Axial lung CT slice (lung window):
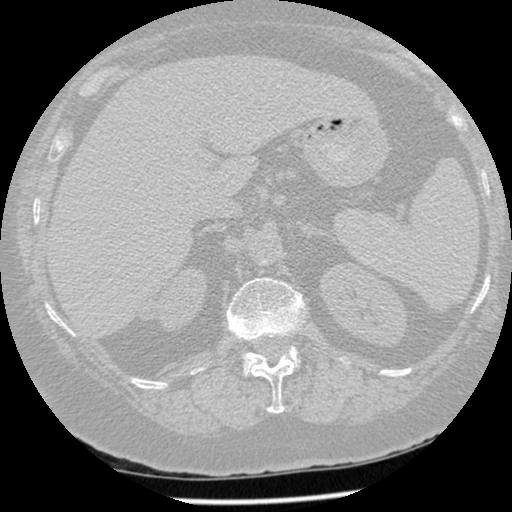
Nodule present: no